Aerial crown-view tile of a tropical tree (Barro Colorado Island, Panama), acquired 20240716:
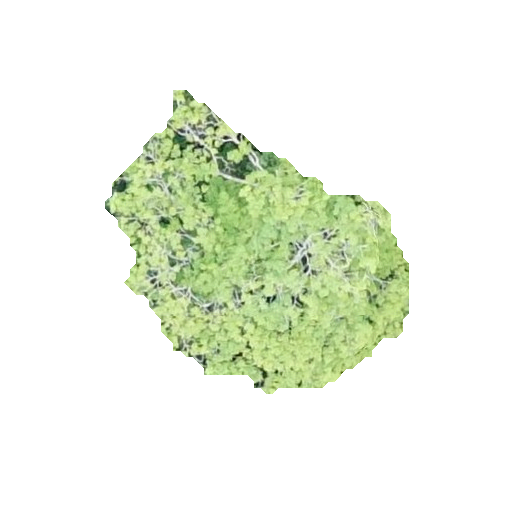
Species: Tabebuia rosea
GBIF accepted scientific name: Tabebuia rosea
Crown area: 87.681 m²